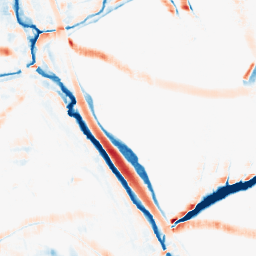
Category: morphological
Decomposition family: morphological_square
Decomposition parameters: operation: average
size: 15
Upsampling method: cubic_mitchell
Upsampling parameters: scale: 2
Upsampling scale: 2